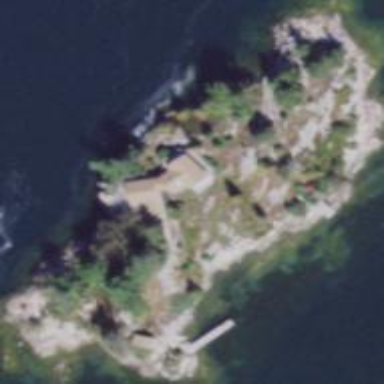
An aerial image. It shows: Islet.